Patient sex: F
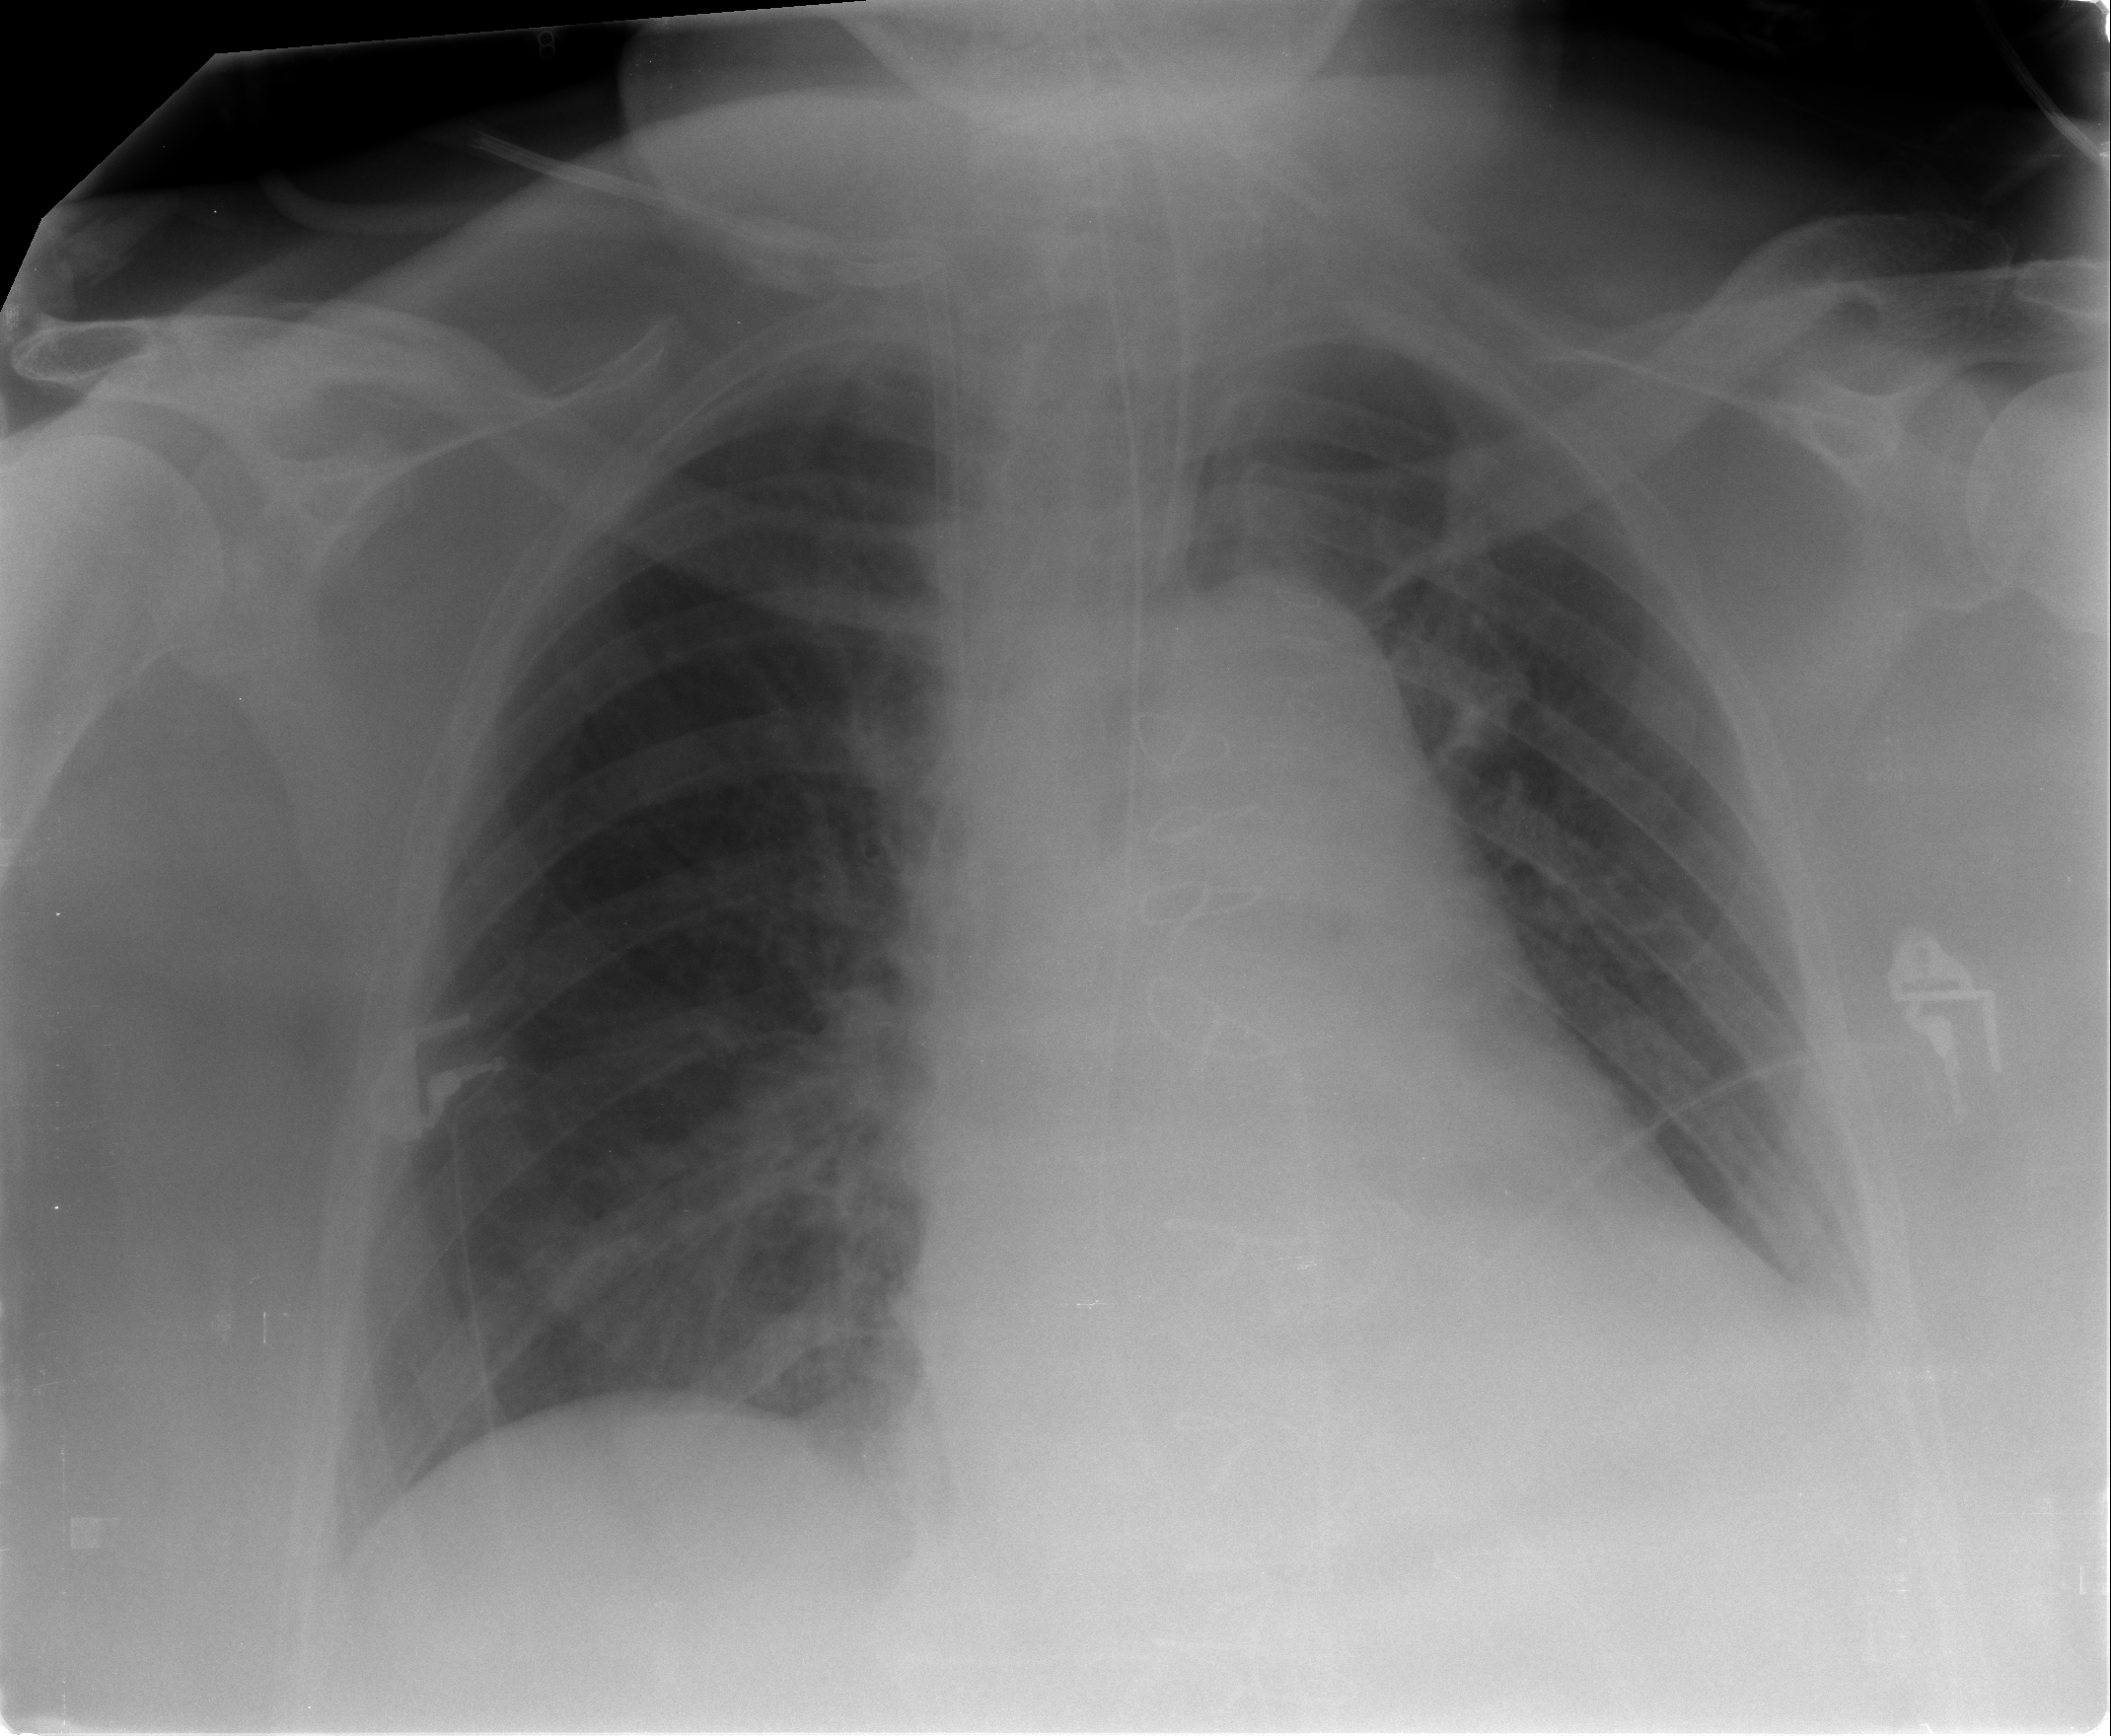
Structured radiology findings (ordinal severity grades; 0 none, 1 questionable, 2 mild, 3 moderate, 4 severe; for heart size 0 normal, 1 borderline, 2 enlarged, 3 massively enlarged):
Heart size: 0
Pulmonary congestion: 1
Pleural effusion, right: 0
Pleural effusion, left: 1
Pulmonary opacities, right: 0
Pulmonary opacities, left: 0
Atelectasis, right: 1
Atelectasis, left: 2